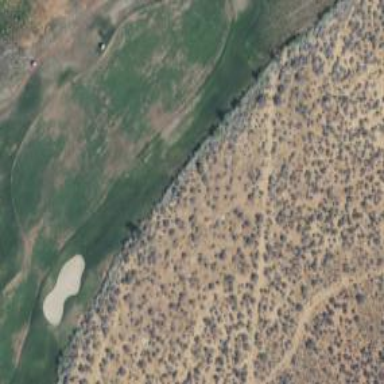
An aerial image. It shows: Grassy area designated as golf fairway.